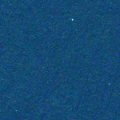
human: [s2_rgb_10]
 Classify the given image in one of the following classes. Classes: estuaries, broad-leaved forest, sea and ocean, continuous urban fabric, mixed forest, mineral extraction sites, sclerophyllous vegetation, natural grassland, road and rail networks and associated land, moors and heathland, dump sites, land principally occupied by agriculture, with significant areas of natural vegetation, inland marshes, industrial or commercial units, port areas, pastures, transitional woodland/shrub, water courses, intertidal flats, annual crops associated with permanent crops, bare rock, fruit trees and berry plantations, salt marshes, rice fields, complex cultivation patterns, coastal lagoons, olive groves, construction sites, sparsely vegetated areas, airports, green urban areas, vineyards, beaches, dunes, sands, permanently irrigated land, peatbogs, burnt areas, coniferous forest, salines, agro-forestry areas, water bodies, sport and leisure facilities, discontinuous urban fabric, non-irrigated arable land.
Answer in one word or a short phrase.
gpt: sea and ocean